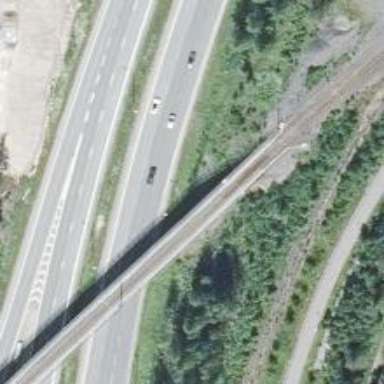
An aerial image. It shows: Continuous rail railway with electrified contact line.